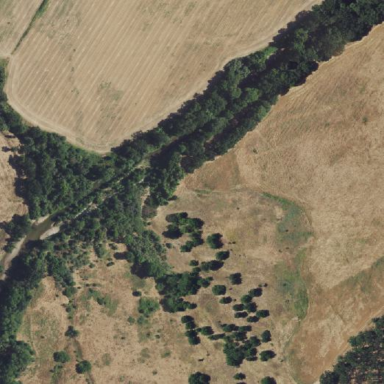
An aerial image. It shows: Beautiful meadow used as grazing land.